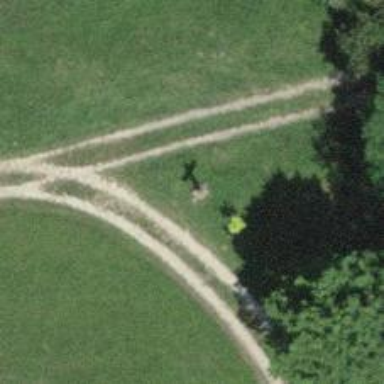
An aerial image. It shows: Wayside cross with historic significance.